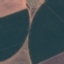
Land use / land cover: AnnualCrop